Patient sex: M
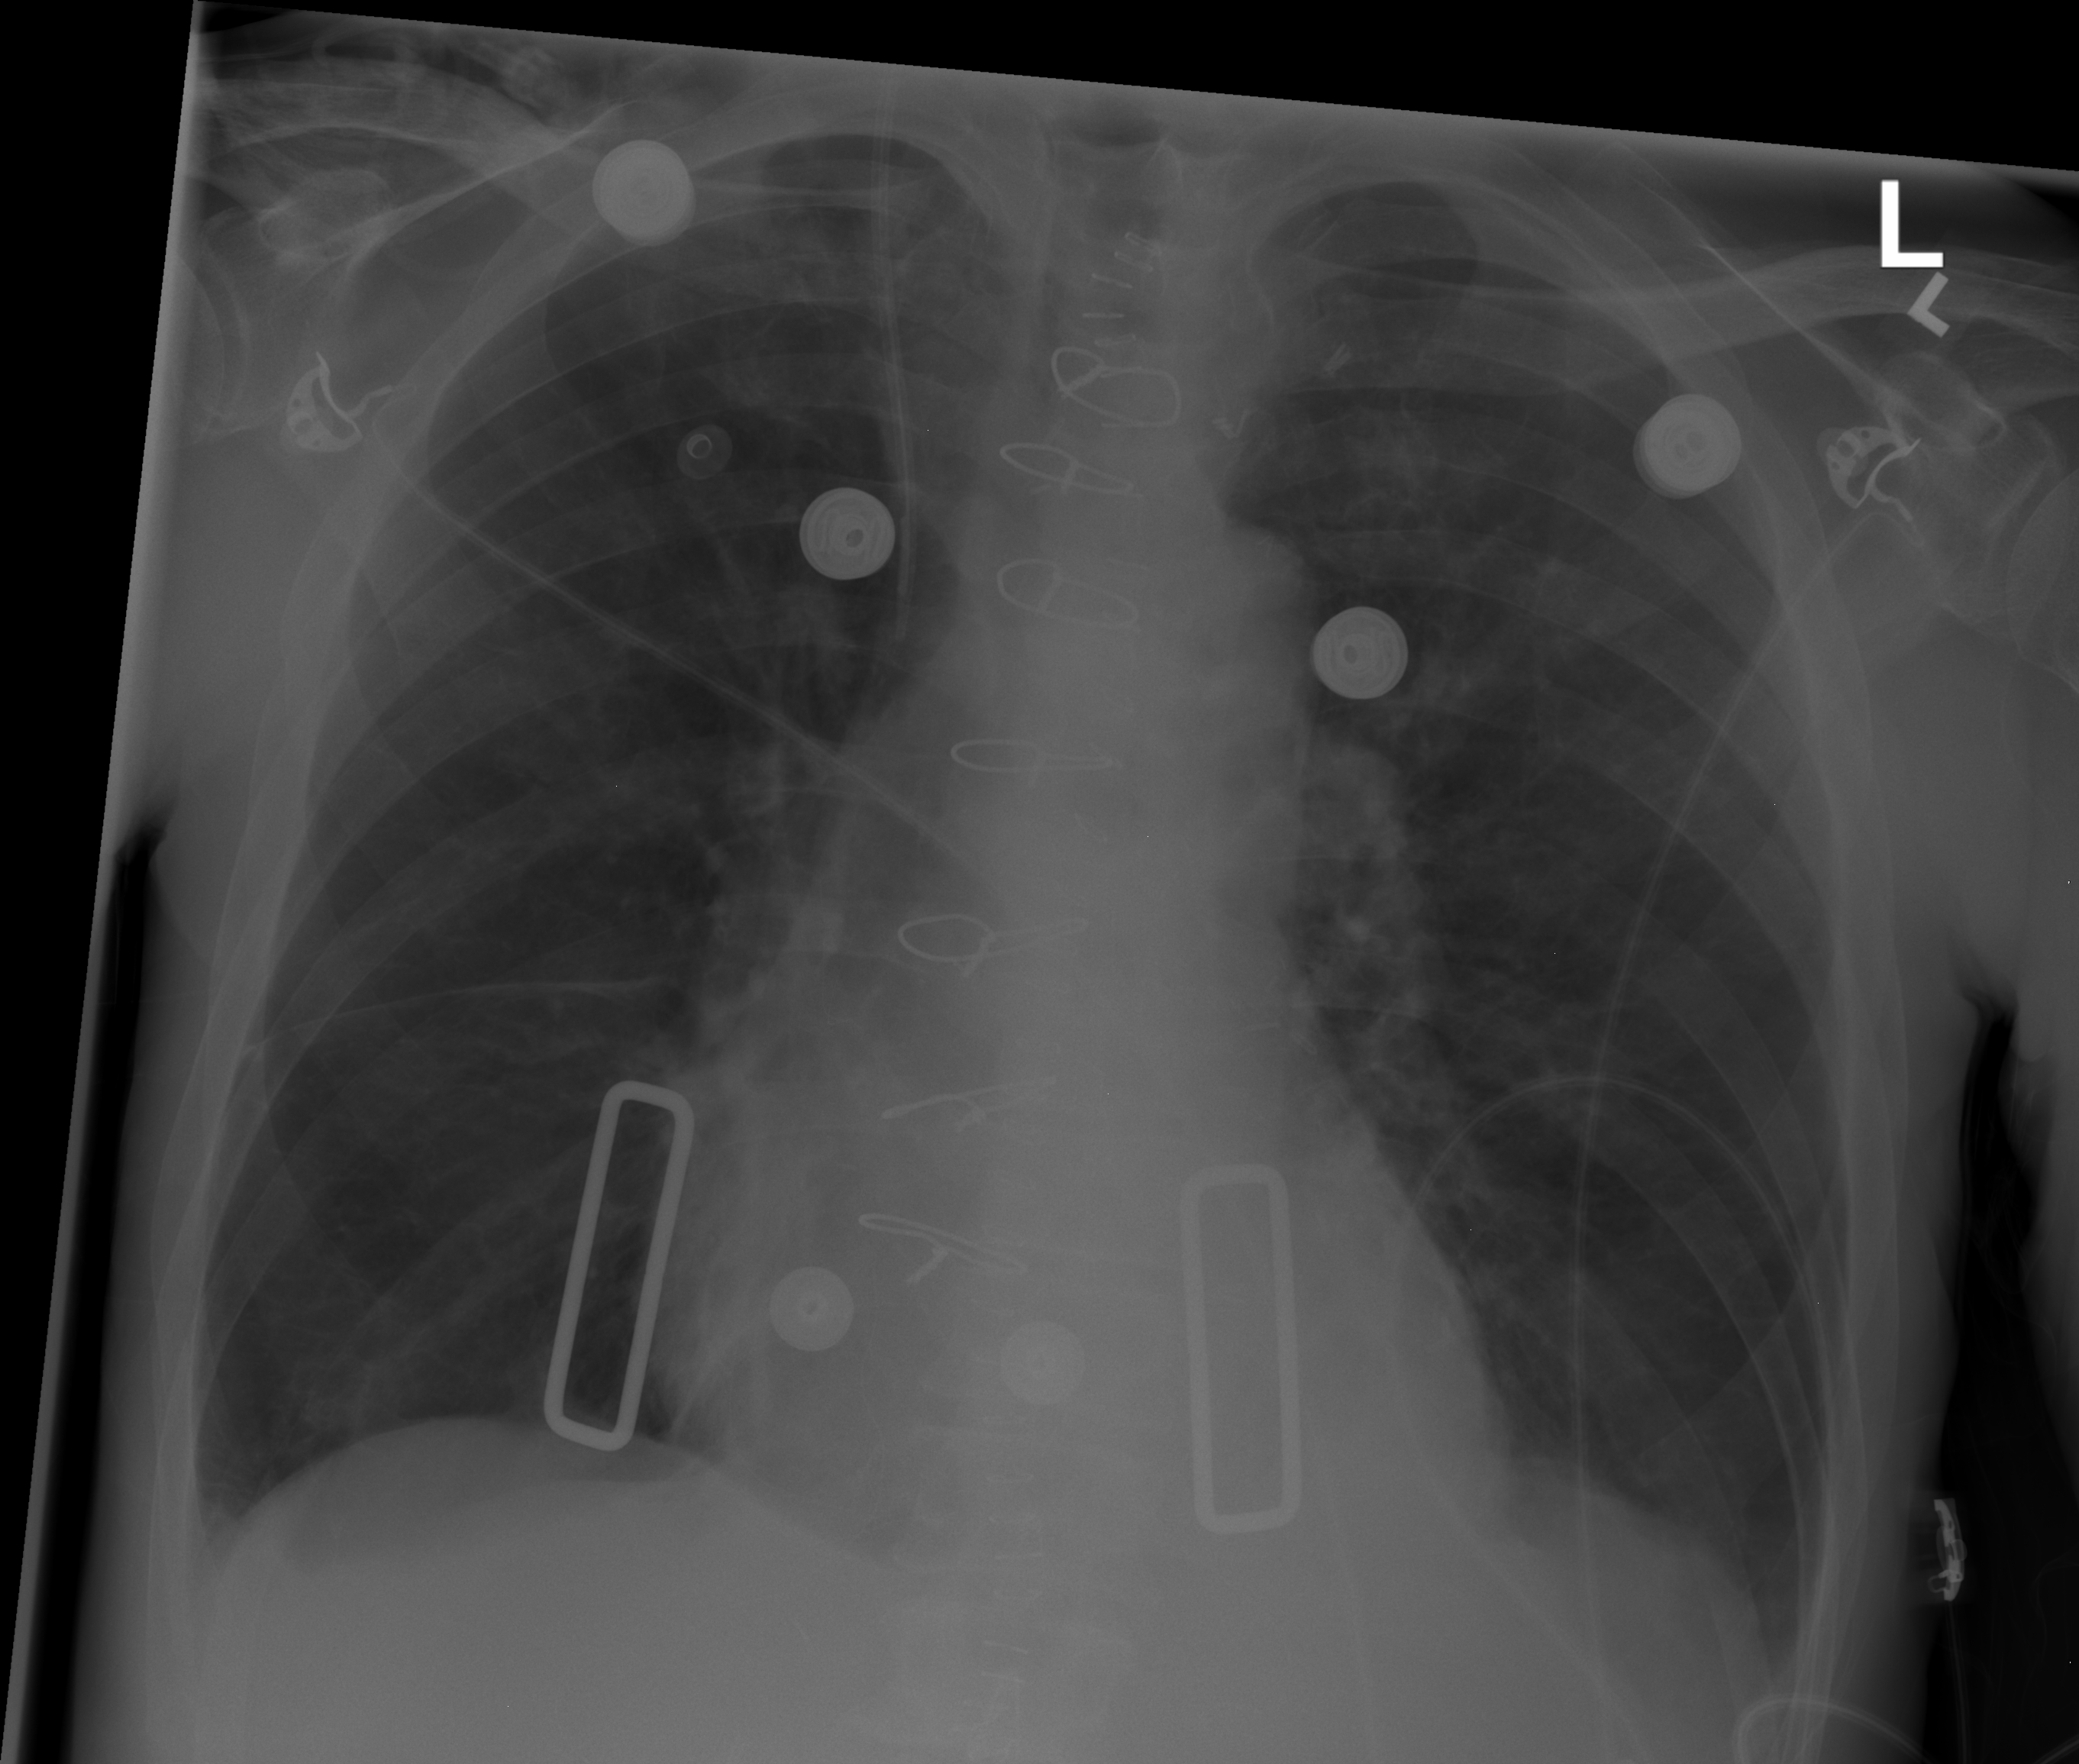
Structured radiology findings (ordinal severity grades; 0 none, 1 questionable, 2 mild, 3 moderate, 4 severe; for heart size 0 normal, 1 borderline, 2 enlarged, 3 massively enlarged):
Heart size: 0
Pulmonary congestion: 2
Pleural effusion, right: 0
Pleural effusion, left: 0
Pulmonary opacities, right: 0
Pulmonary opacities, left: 0
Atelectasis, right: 0
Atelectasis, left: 0